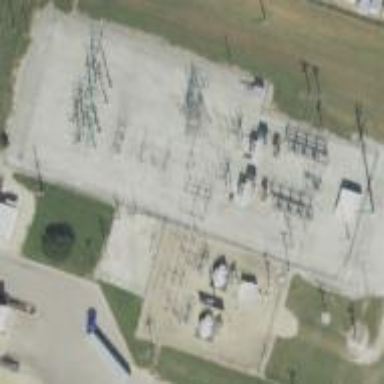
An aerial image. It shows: There is distribution substation enclosed by fence.